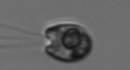
Label: flagellate_morphotype1